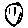
Label: smiley face